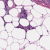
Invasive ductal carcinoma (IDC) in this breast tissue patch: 1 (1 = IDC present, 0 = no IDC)